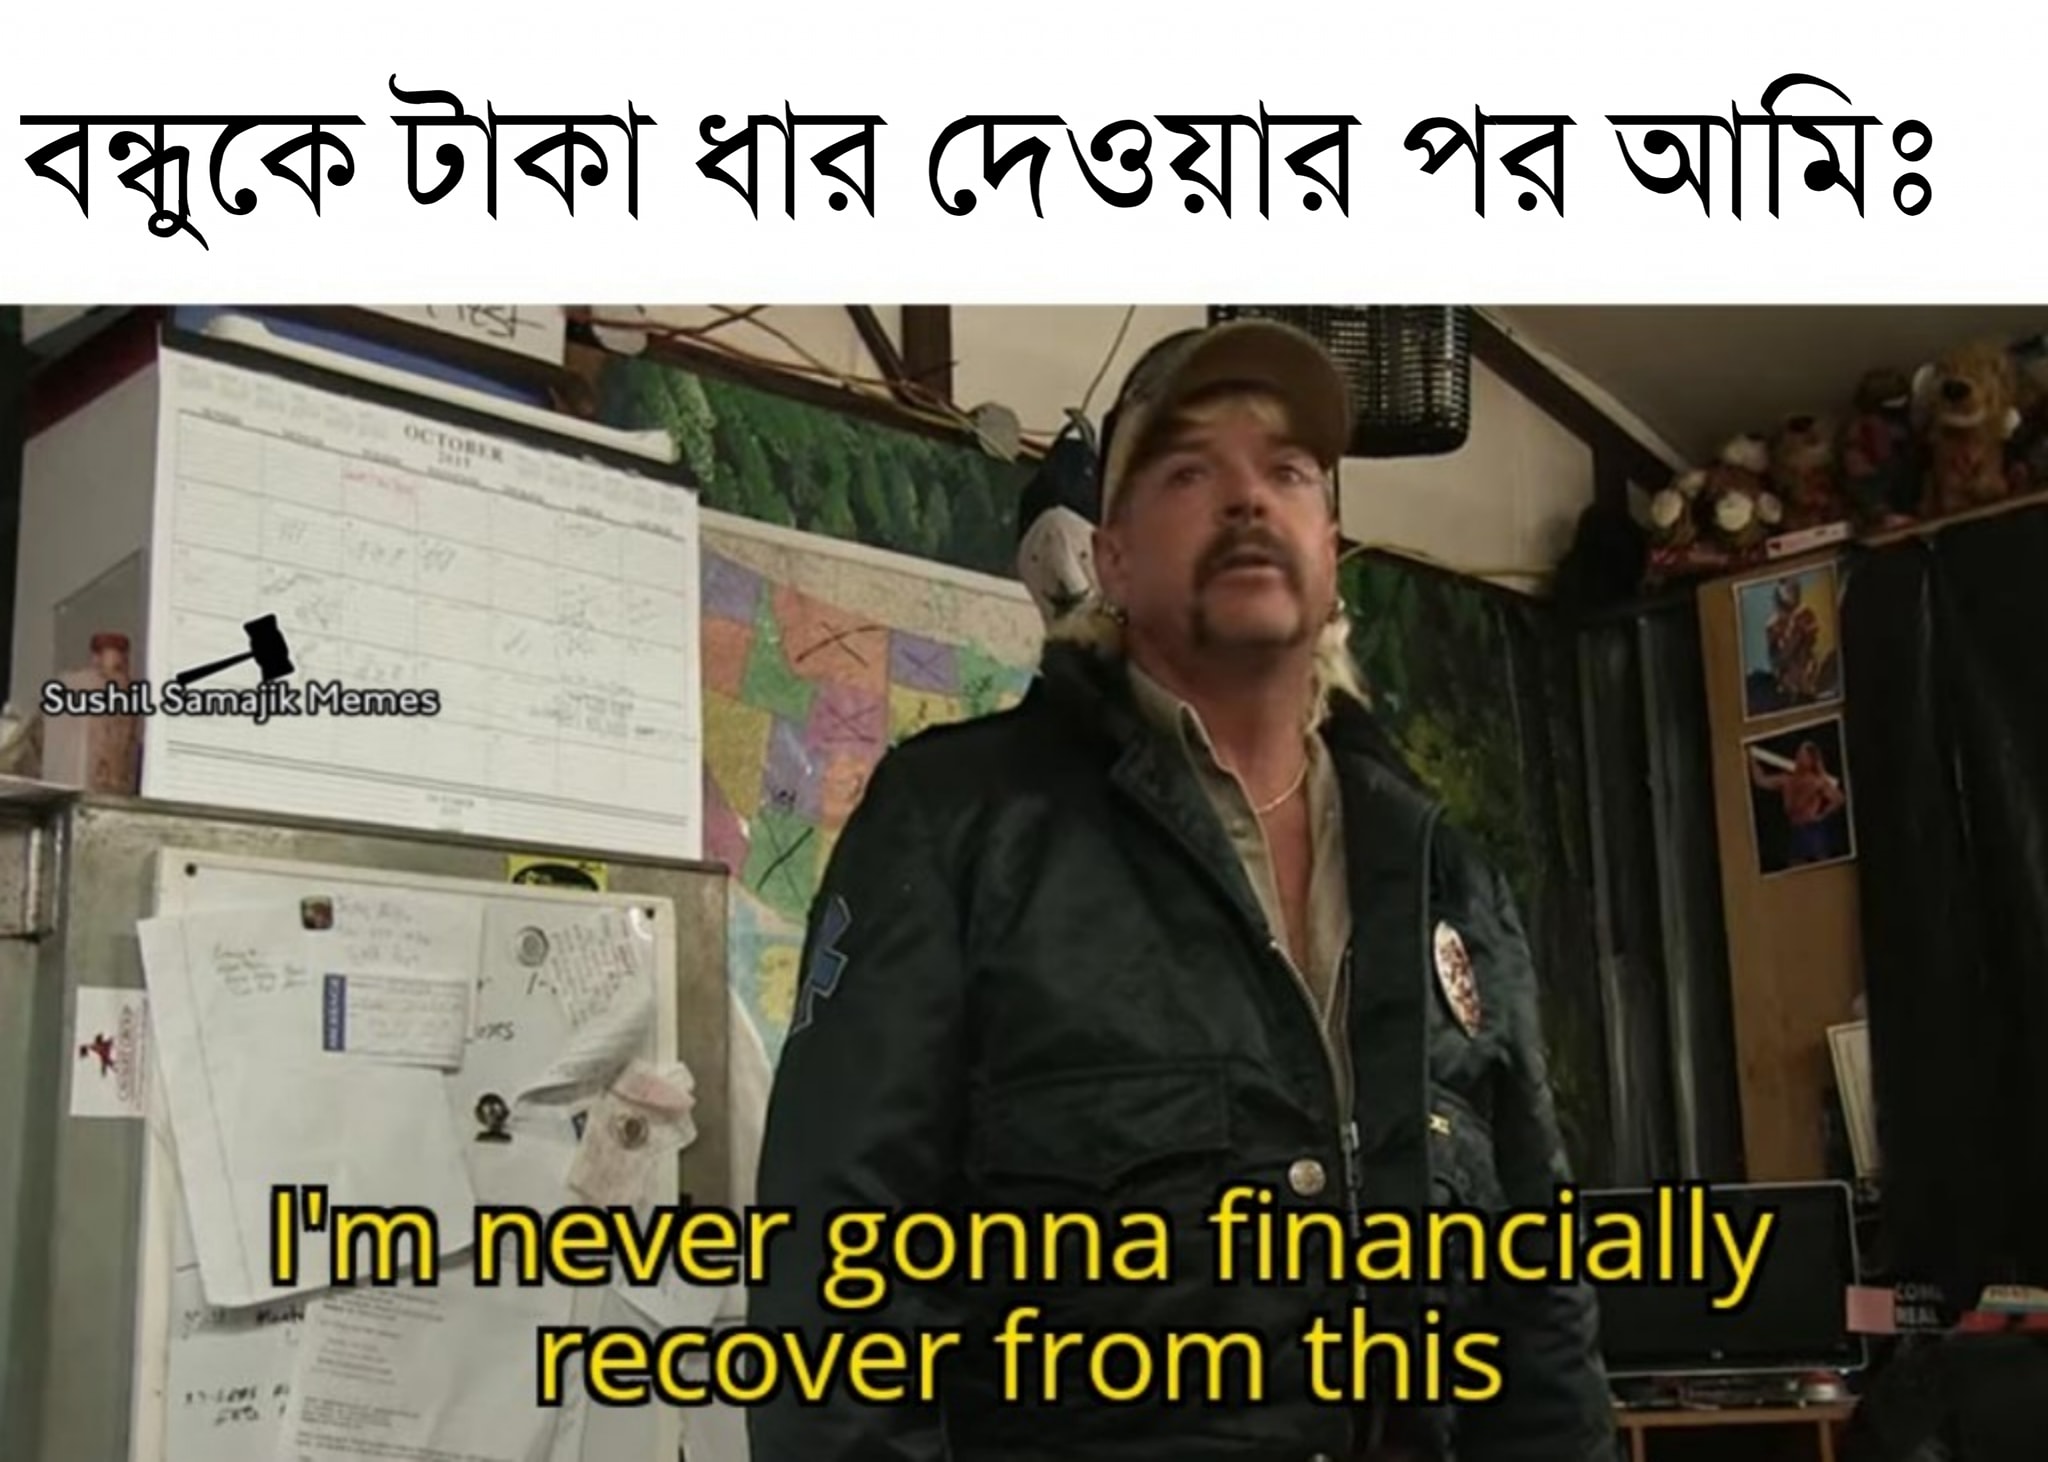
Caption: নায়কের সাথে পা ঘষাঘষি পরেরদিন বাংলা সিনেমার নায়িকা
Label: non-hate